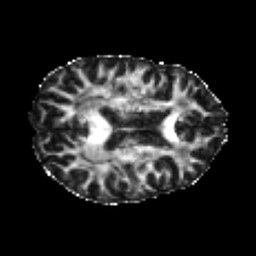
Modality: FA
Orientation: axial
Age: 26
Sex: female
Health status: healthy
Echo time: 0.074 s